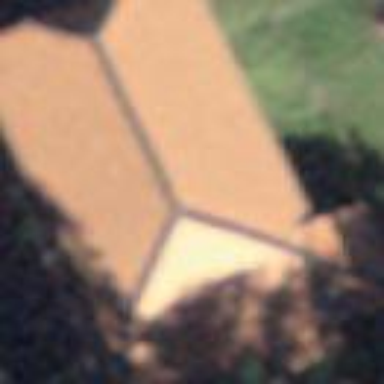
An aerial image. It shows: Rural barn.